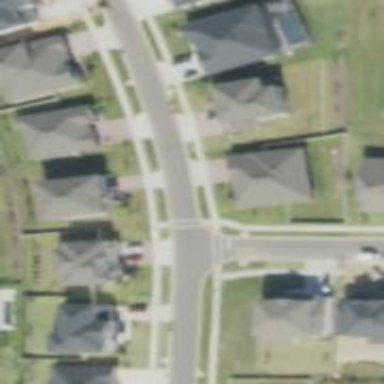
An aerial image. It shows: Marked crossing on footway.